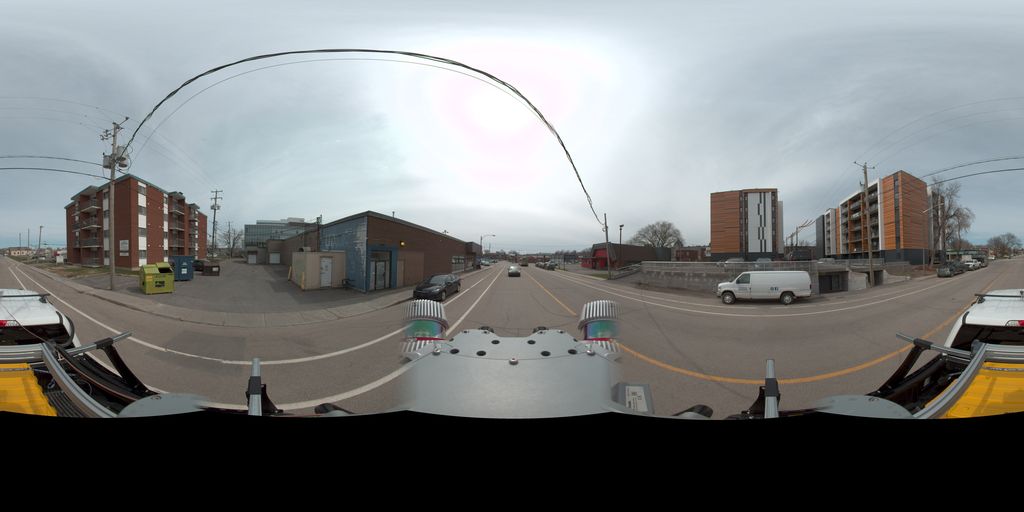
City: quebec_city